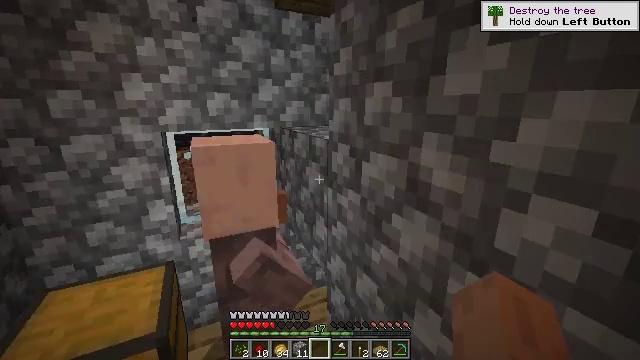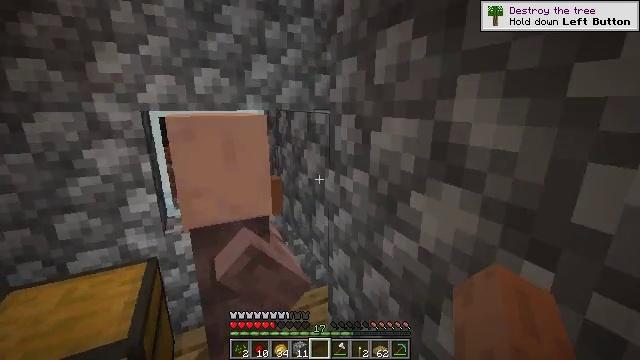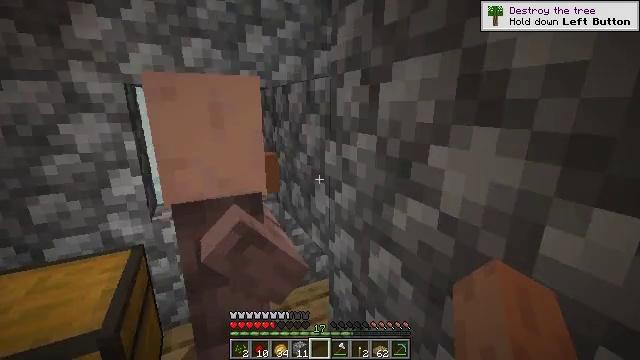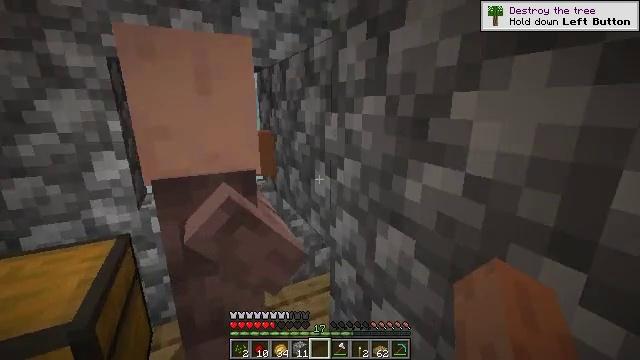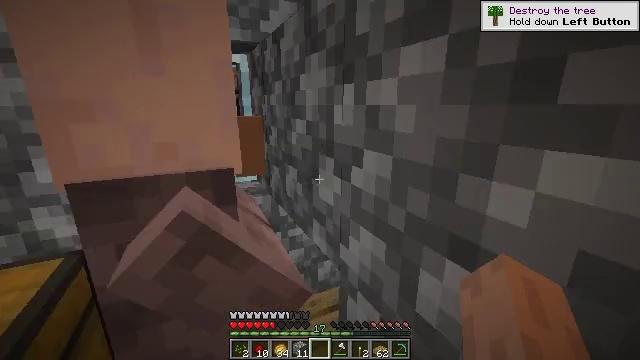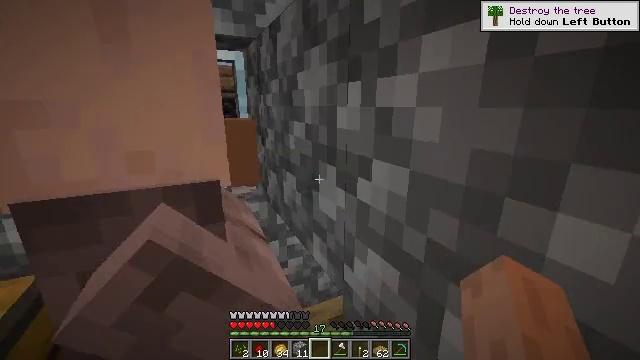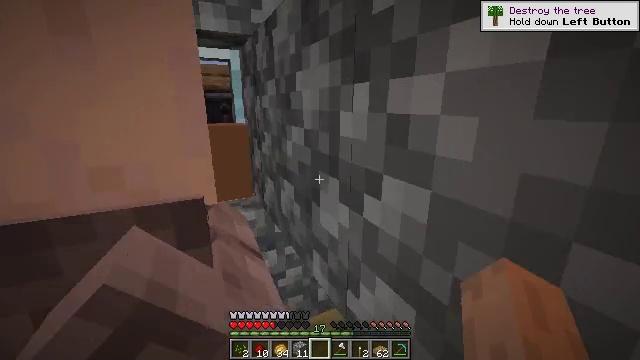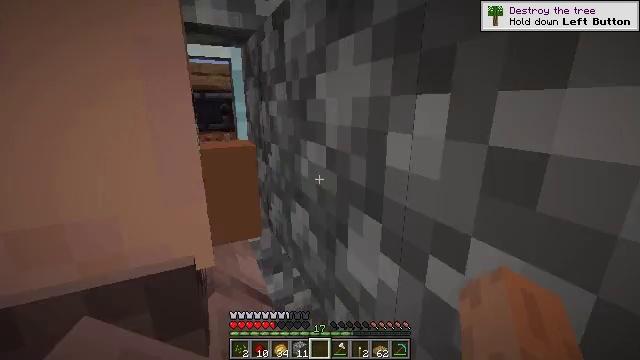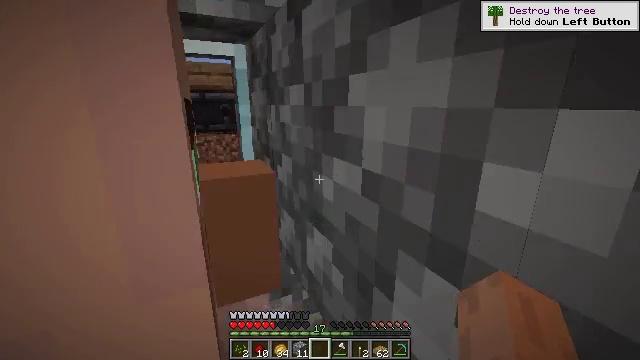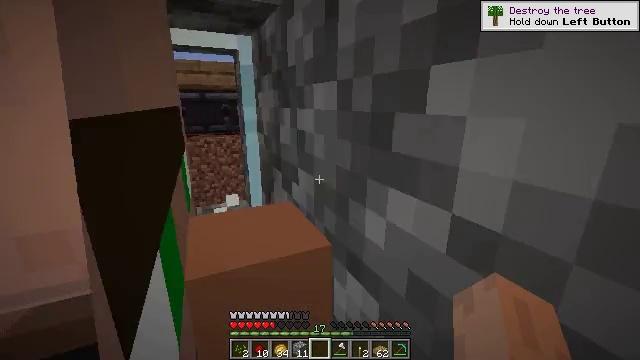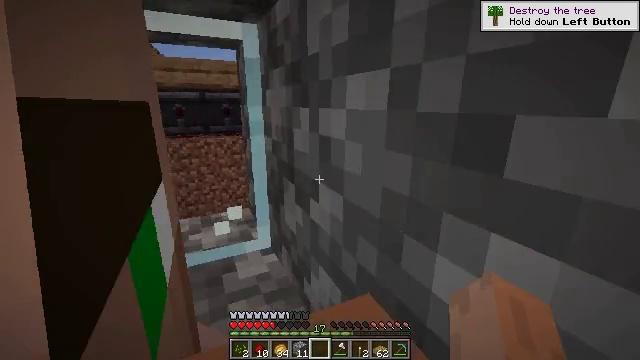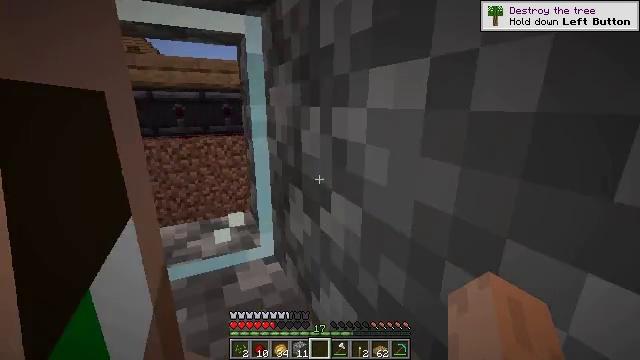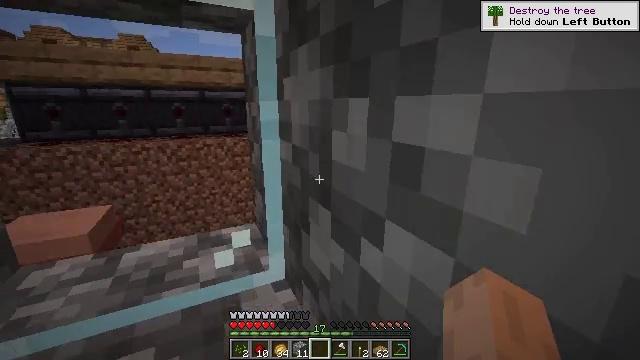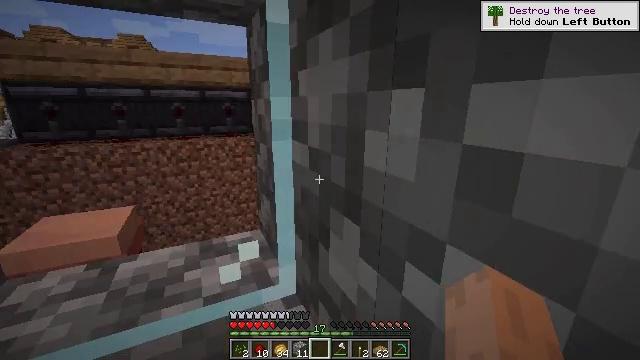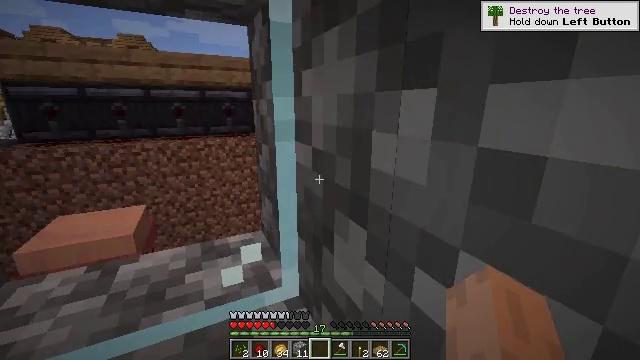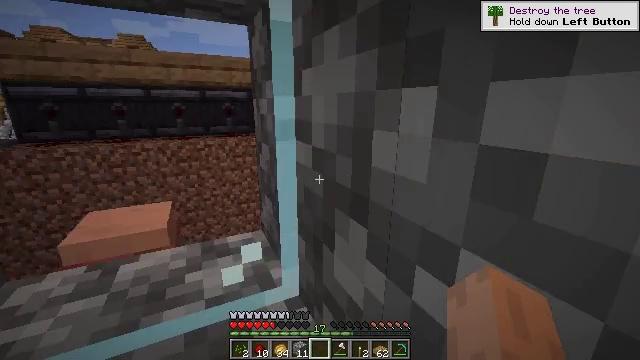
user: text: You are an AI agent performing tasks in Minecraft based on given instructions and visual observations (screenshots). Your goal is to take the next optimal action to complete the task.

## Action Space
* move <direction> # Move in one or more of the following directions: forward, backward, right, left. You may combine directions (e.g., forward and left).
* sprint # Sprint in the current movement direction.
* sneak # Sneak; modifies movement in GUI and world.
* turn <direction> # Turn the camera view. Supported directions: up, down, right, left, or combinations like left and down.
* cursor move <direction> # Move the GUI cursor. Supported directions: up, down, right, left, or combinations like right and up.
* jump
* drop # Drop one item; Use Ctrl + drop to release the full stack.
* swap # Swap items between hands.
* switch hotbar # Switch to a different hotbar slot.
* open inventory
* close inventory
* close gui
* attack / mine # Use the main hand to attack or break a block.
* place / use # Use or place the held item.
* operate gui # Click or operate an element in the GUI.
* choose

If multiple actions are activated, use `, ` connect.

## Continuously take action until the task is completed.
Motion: motion action
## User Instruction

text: Break the blast furnace block.
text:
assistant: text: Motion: move forward
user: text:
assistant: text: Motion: move forward
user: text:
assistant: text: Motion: move forward
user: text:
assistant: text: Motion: move forward
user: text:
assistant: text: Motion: move forward
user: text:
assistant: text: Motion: move forward
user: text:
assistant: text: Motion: move forward
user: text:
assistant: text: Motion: move forward
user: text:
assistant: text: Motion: move forward
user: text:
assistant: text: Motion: move forward
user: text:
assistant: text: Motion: move forward
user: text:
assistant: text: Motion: move forward
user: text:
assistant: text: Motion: move forward
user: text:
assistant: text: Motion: move forward
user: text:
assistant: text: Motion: move forward
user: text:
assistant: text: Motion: move forward
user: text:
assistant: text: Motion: move forward
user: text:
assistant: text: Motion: move forward, turn left
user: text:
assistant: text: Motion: turn left and down
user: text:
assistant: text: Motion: turn left
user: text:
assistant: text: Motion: turn left
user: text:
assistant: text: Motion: turn left
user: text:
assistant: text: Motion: turn left
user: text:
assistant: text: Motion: no_op
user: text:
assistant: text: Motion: no_op
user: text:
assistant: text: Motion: no_op
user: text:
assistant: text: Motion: no_op
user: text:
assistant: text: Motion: no_op
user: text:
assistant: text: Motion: no_op
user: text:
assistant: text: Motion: no_op